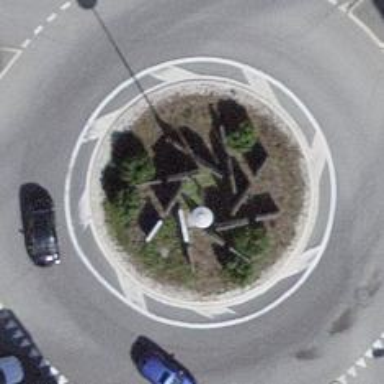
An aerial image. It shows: Roundabout at primary highway.